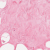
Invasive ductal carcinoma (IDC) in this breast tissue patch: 0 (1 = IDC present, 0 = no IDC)